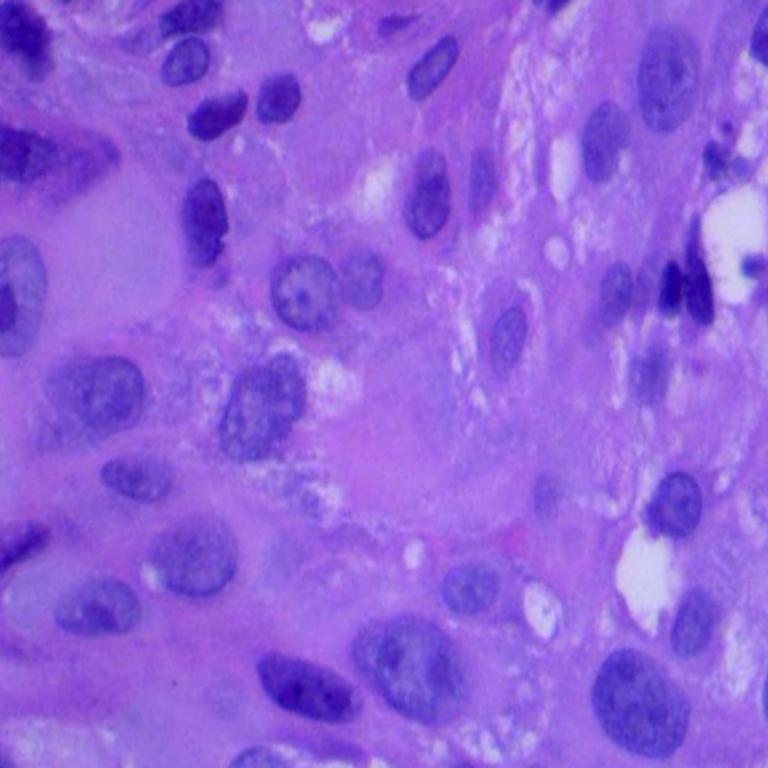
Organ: lung
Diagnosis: squamous carcinomas